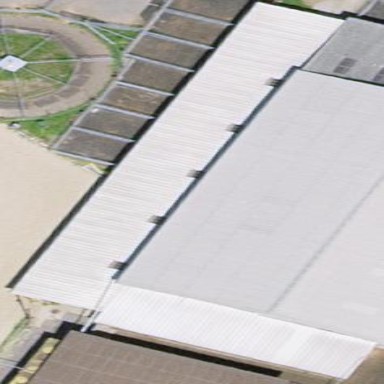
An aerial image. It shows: View of roof of building.